Interaction volume radius: 5 \u00c5
Interaction volume height: 15 \u00c5
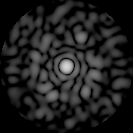
Disorder parameter: 0.8365